Question: I am a 'Cocos2d' game developer. I am developing a game using retina display images.
I have created texture files with and without HD suffix using zwoptex.
I have added those zwoptex plist texture files in 'app-delegate' like '[[CCSpriteFrameCache sharedSpriteFrameCache] addSpriteFramesWithFile:@"Background.plist"];'
I have enabled the retina display to 'YES' '[director enableRetinaDisplay:YES];'.
I have used the png files from the plist wherever i want using 'ccsprite *background = [CCSprite spriteWithSpriteFrameName:@"sample.png"];'.
All those png files which I have included are high resolution images with both sizes '960*640' and '480 * 320'. But in no reason the images look blurry and fuzzy when i run the game in simulator or iPhone. Anyone please help me to solve this issue .....

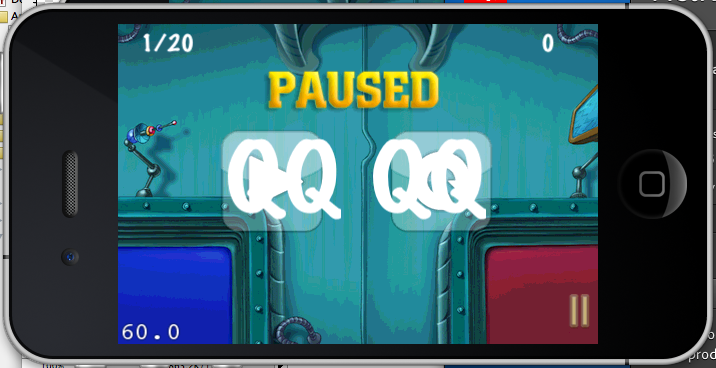
Answer: cocos2d applies anti-aliasing to sprites by default. You need to turn that off:
'''
[background.texture setAliasTexParameters];
'''
hope this helps.